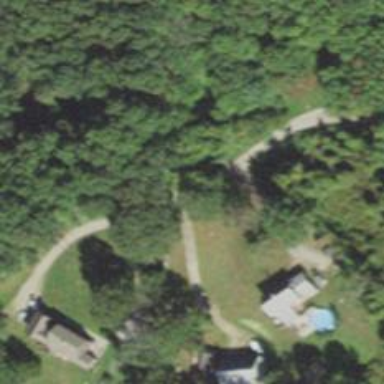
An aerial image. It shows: Residential driveway serving as service road.